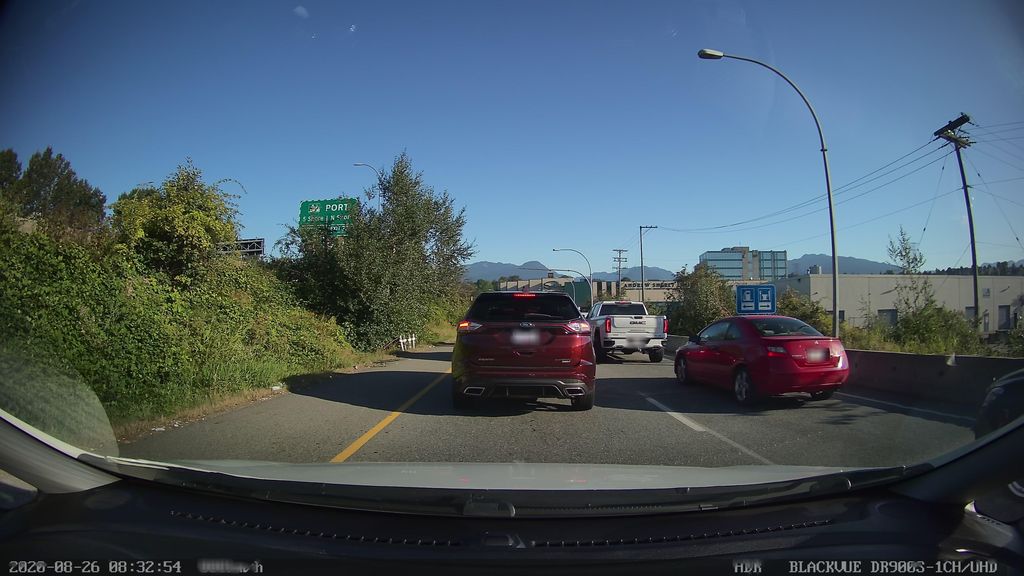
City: vancouver